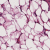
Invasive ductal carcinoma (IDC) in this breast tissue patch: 0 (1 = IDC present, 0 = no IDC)